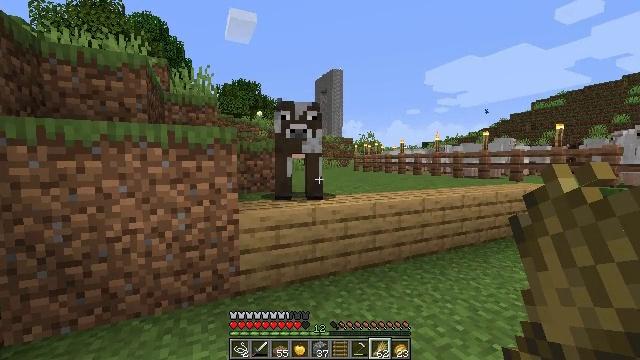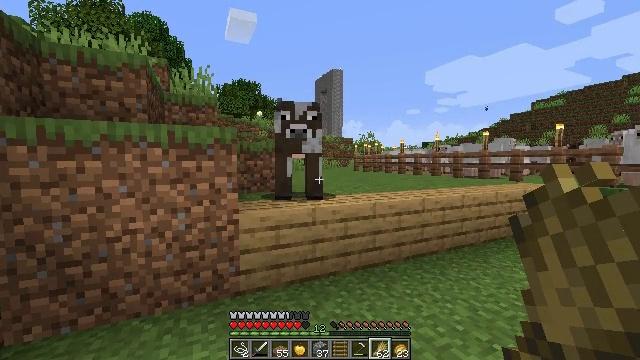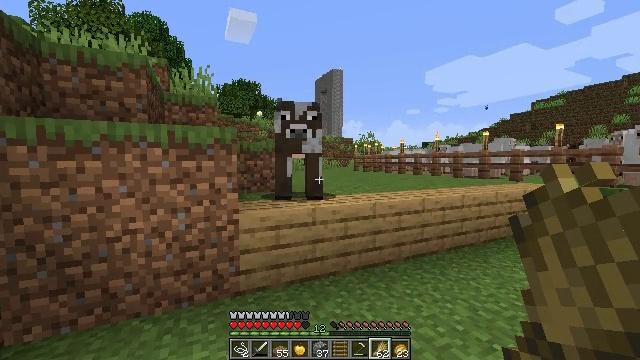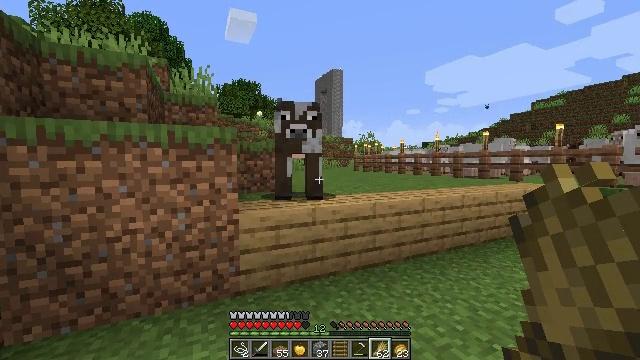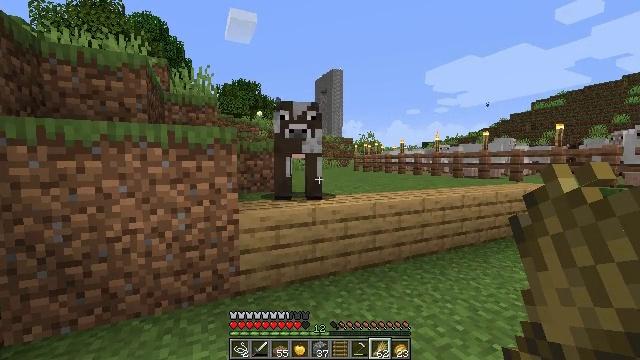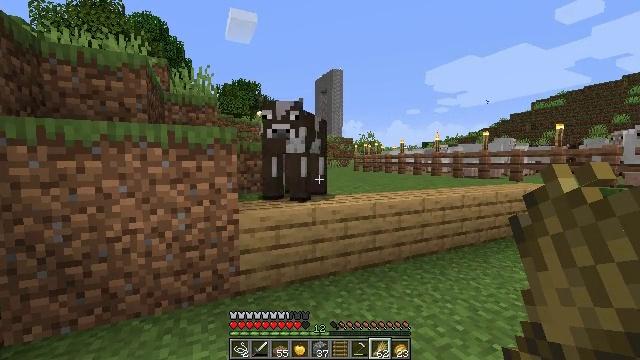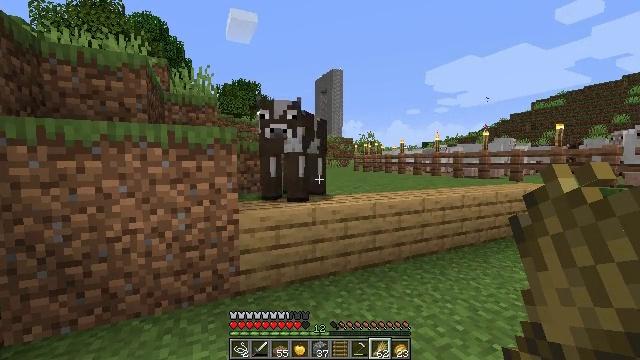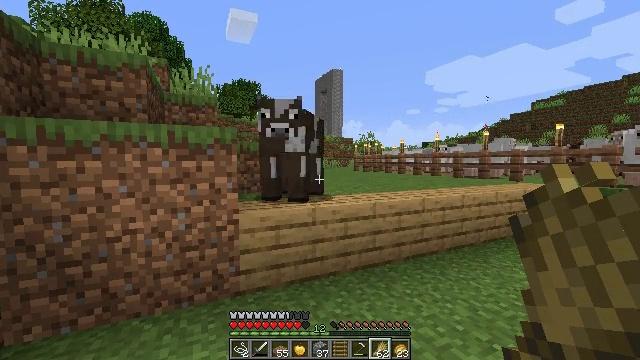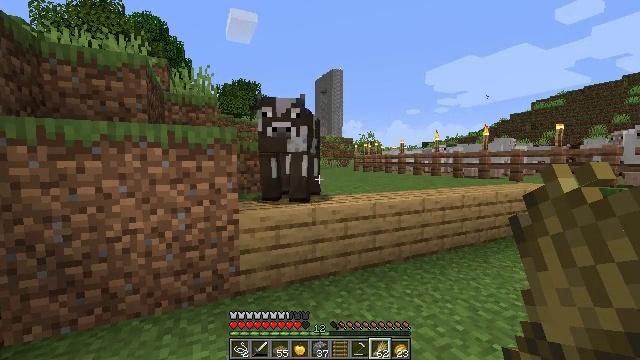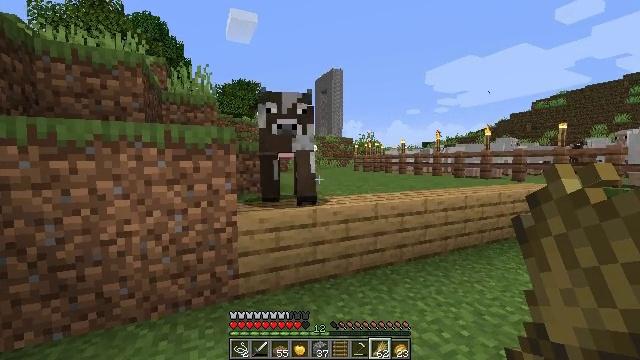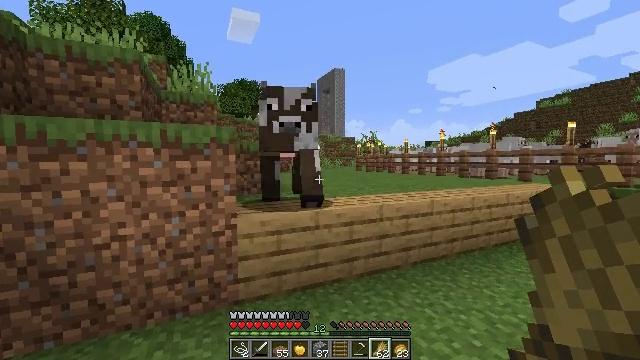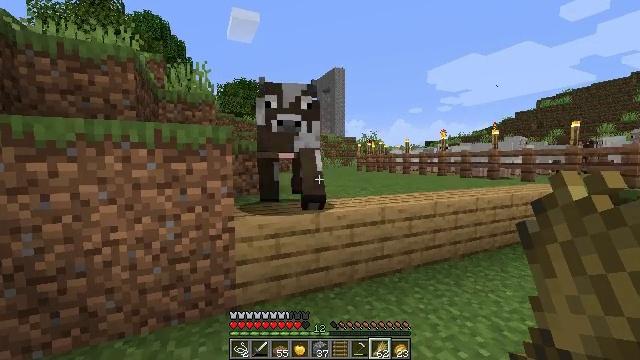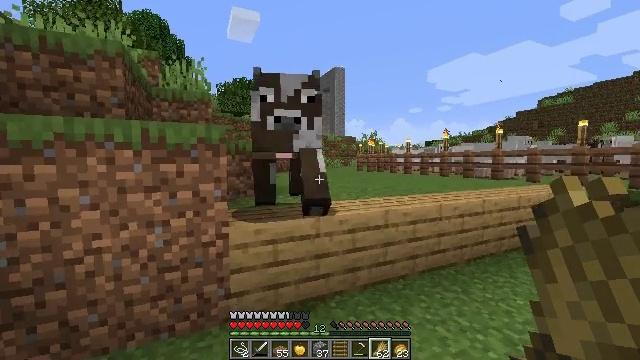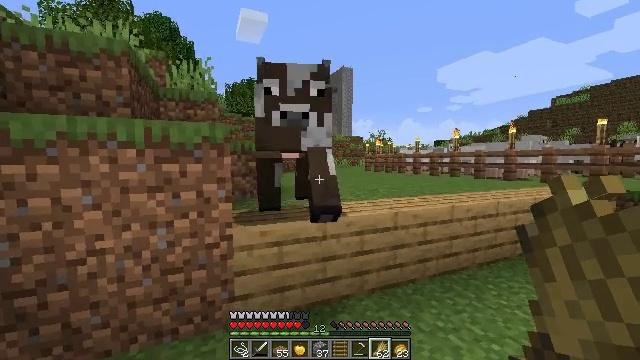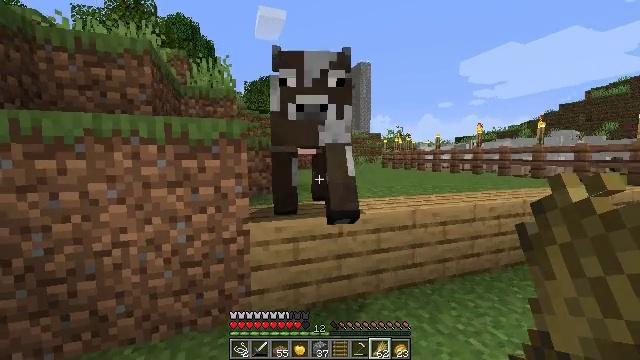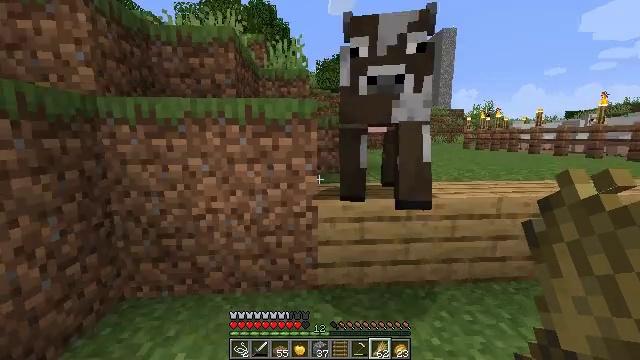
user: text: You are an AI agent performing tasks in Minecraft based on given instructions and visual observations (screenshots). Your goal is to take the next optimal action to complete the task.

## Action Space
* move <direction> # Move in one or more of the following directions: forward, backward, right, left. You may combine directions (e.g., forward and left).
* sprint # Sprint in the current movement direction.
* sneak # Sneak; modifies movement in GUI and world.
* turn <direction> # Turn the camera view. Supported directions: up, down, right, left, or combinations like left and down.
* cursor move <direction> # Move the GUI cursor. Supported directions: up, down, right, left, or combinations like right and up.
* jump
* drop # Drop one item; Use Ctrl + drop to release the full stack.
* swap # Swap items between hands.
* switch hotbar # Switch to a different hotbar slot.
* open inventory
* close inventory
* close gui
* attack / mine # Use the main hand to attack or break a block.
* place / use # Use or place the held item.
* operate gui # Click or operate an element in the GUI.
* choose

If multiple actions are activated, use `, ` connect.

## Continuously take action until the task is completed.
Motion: motion action
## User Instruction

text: Gather the jungle trapdoor by mining it.
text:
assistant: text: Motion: no_op
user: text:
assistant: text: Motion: no_op
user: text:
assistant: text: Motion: no_op
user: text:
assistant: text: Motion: no_op
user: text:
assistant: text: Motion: no_op
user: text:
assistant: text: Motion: no_op
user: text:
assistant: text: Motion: no_op
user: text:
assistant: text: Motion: no_op
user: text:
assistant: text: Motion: move forward
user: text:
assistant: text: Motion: move forward
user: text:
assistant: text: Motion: move forward
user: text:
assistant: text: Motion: no_op
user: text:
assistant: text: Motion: turn left
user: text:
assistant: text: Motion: turn left
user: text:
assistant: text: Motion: turn left and down
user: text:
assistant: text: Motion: turn left and down
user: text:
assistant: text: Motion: turn left
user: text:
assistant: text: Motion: turn left
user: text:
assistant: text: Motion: turn left
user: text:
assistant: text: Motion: turn left and up
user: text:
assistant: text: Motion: move forward
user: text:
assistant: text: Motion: move forward and move left
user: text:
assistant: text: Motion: move forward and move left, turn left
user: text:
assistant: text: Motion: move forward, turn left
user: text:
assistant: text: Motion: move forward, turn left
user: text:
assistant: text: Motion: move forward, turn left
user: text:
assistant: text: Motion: move forward, turn left
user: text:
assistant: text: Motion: move forward, turn left
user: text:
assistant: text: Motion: move forward and move left
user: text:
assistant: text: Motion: move forward and move left